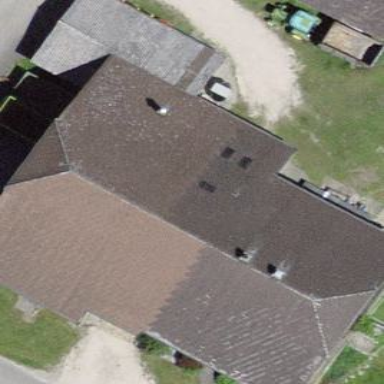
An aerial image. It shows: Farm building.